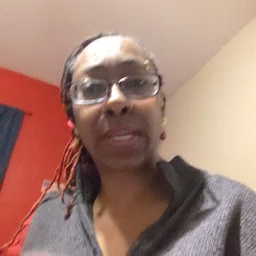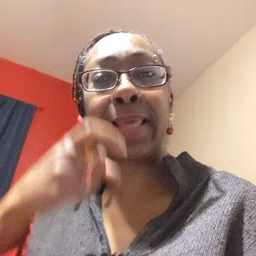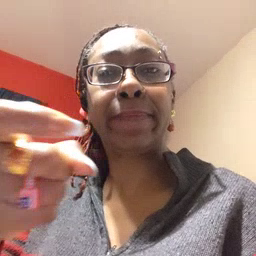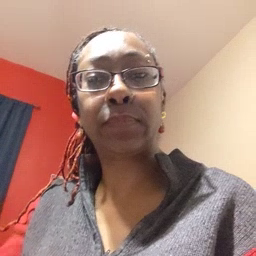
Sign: gift